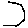
Label: hexagon